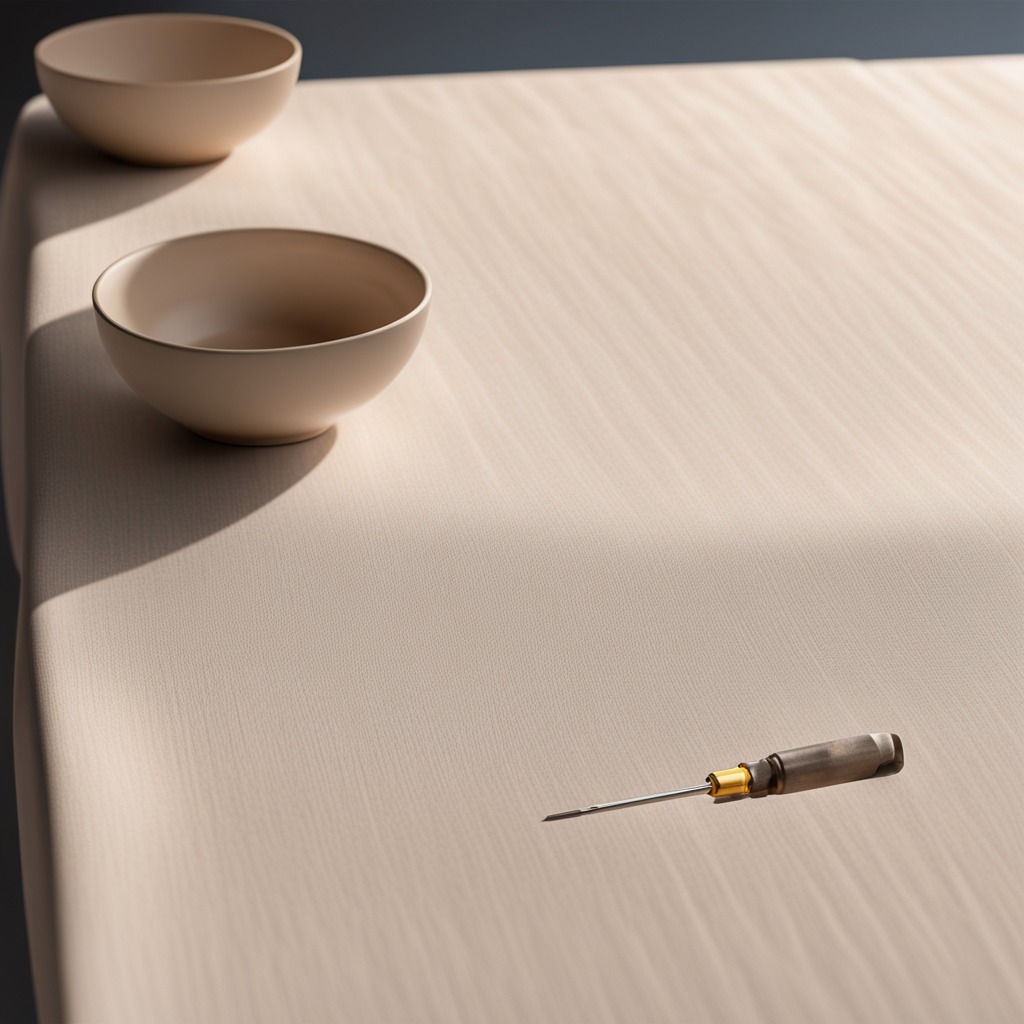
A screwdriver is lying on a wooden table in an outdoor workshop during daytime bright natural light soft shadows worn but beneath the cloth.